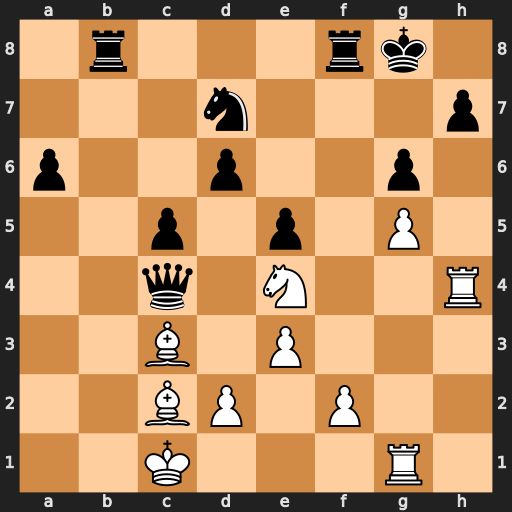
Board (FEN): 1r3rk1/3n3p/p2p2p1/2p1p1P1/2q1N2R/2B1P3/2BP1P2/2K3R1
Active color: w
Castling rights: -
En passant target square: -
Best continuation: Nf6+ Rxf6 Rxc4